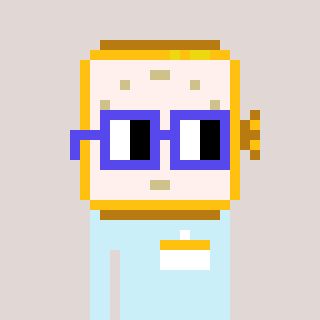
a pixel art character with square blue glasses, a watch-shaped head and a cold-colored body on a warm background